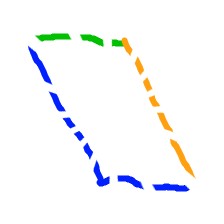
Shape: parallelogram